Interaction volume radius: 5 \u00c5
Interaction volume height: 15 \u00c5
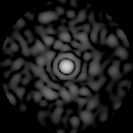
Disorder parameter: 0.8198